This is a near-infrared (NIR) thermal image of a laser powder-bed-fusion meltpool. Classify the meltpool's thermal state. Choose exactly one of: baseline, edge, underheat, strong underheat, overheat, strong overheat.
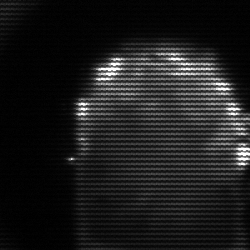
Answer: baseline